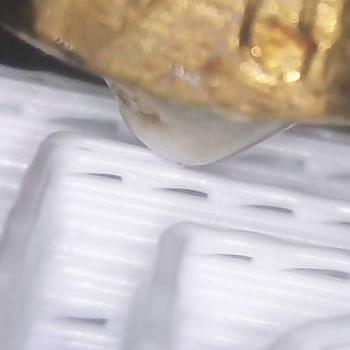
Flow rate: 49%